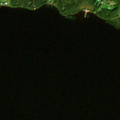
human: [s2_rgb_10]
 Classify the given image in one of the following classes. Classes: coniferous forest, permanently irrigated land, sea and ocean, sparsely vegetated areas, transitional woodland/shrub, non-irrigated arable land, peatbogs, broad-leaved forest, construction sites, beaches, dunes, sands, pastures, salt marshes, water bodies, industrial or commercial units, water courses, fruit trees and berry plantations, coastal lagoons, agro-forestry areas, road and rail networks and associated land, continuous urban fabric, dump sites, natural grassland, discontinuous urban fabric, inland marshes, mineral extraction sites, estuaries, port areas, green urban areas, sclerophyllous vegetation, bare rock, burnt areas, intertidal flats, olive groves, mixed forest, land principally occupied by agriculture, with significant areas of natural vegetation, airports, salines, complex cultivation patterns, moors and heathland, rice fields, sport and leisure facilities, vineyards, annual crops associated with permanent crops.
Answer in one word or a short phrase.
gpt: coniferous forest, water bodies